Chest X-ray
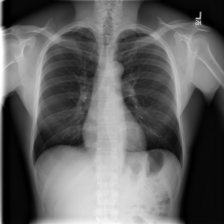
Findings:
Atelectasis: negative
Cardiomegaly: negative
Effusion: negative
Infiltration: negative
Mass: negative
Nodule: negative
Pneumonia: negative
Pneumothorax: negative
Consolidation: negative
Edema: negative
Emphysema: negative
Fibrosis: negative
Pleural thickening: negative
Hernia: negative